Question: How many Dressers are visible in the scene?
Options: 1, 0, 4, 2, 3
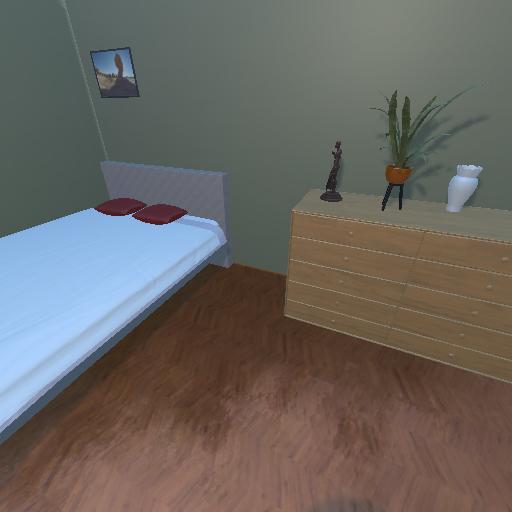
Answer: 1